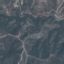
Label: HerbaceousVegetation